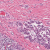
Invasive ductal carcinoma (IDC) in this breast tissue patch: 0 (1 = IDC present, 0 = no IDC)